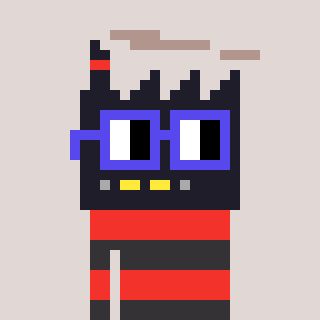
a pixel art character with square blue glasses, a factory-shaped head and a grayscale-colored body on a warm background